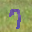
Label: 7